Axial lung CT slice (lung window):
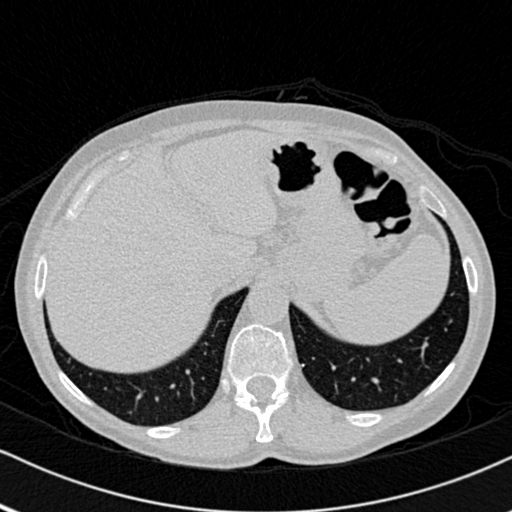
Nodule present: no